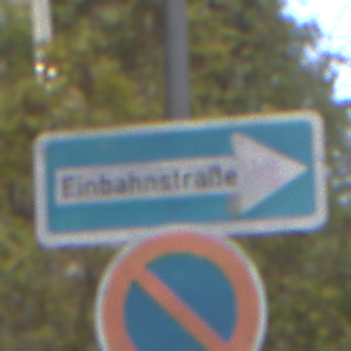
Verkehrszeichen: EinbahnstrasseRechtsweisend
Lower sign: EingeschraenktesHalteverbot
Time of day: MorningAfternoon
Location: Outdoor (Urban)
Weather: PartlyCloudy
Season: NotSpecified
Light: Natural